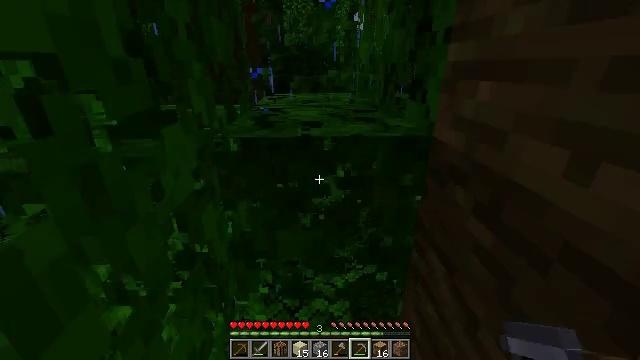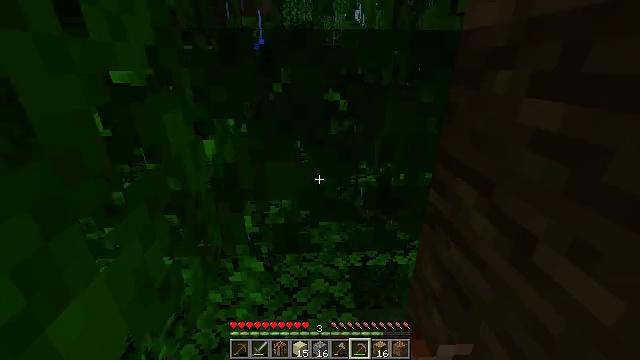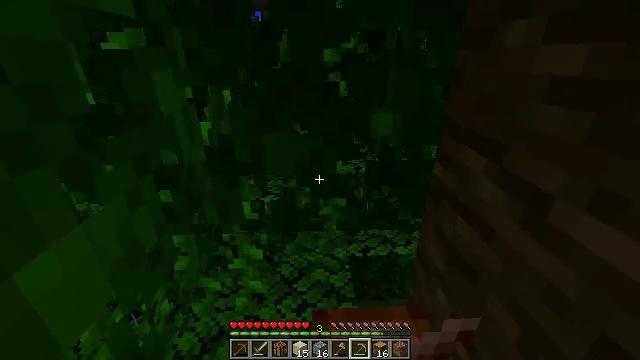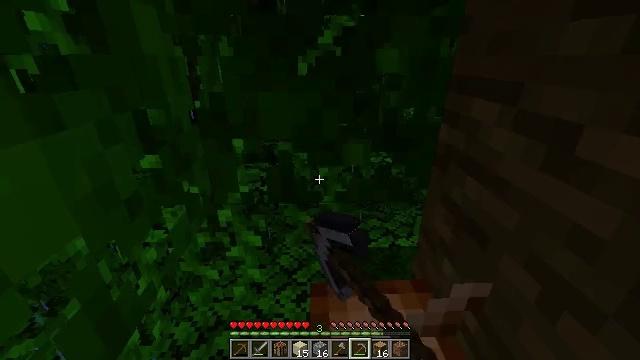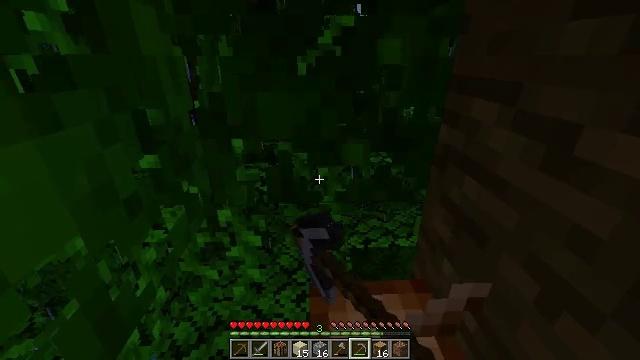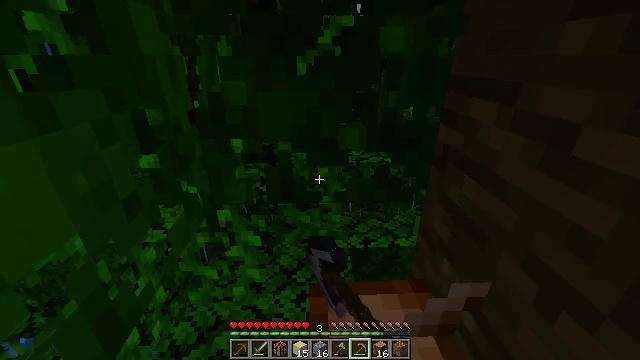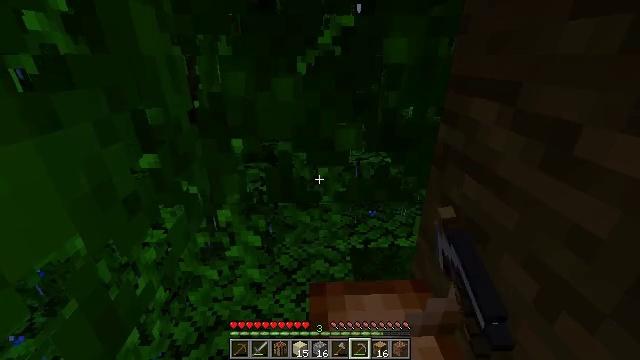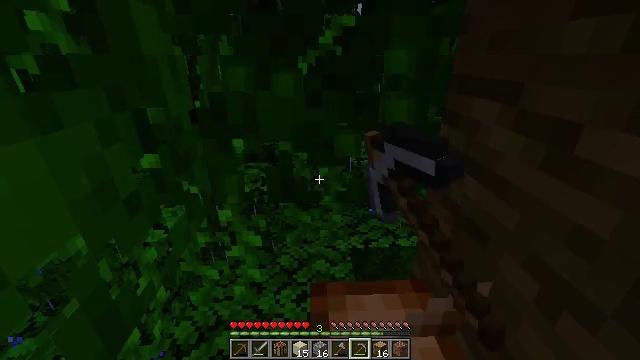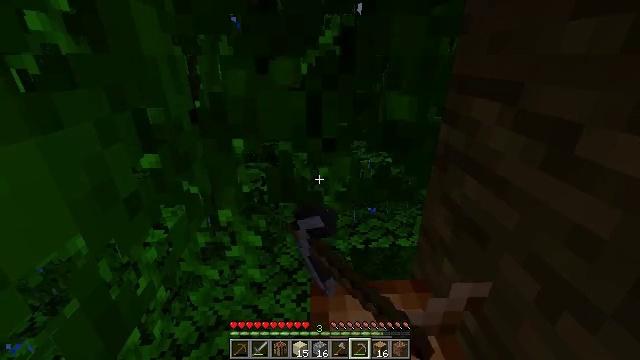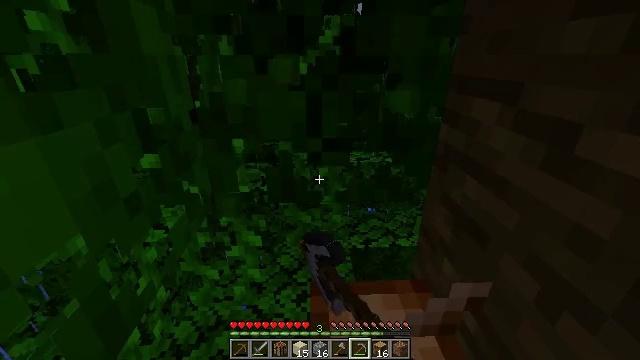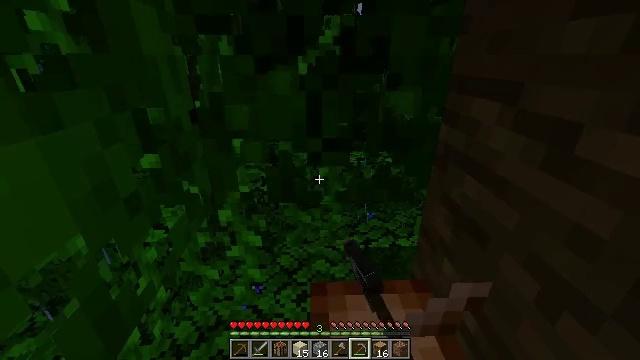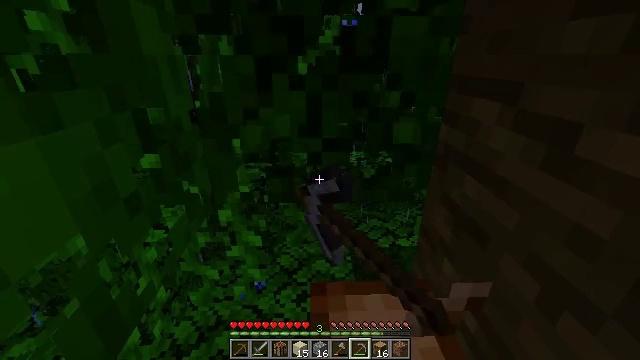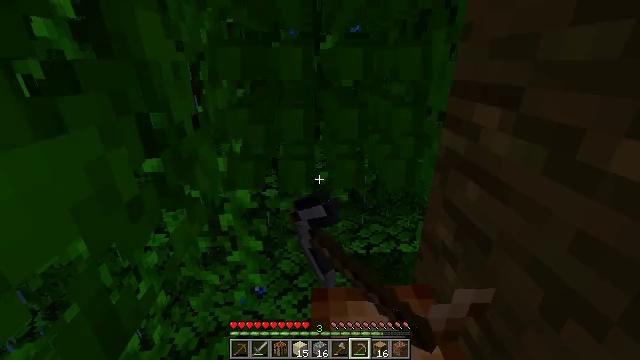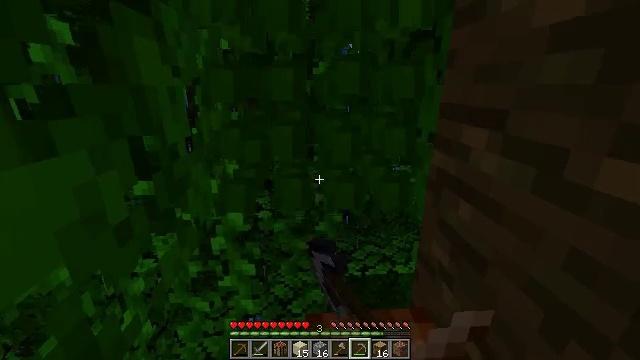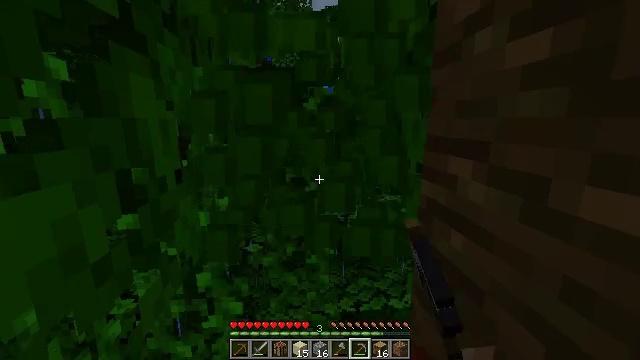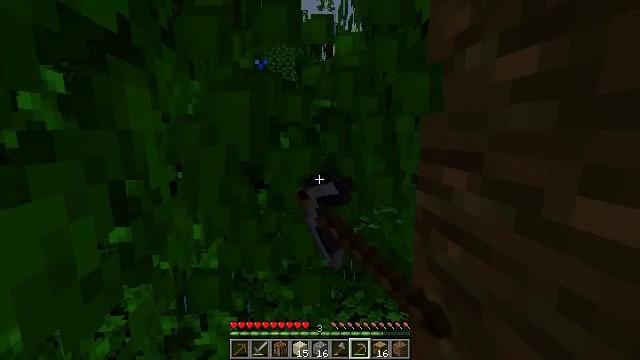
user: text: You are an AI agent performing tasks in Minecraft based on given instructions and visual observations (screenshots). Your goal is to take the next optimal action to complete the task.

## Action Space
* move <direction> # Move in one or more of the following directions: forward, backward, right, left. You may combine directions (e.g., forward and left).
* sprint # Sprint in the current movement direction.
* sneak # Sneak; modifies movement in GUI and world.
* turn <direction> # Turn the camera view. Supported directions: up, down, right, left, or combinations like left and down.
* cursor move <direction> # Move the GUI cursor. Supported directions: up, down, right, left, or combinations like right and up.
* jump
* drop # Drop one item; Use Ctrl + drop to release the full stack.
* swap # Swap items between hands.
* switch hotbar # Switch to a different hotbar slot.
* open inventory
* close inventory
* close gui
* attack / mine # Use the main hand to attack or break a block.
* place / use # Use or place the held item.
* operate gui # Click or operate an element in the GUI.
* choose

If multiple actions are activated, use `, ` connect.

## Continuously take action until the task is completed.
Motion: motion action
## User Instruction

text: Clear the jungle leaves to make way.
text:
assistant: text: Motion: move forward
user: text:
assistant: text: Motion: attack / mine
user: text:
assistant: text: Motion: attack / mine
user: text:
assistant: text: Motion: attack / mine
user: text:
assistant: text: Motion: attack / mine
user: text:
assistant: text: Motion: attack / mine
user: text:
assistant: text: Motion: attack / mine
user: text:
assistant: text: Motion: attack / mine
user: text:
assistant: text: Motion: attack / mine
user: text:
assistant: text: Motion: attack / mine
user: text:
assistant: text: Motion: attack / mine
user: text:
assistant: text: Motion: turn up, attack / mine
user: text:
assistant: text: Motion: turn right and up, attack / mine
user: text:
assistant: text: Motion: turn right and up, attack / mine
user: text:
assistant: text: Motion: turn up, attack / mine
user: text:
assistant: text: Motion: attack / mine
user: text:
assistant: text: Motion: attack / mine
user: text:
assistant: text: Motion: attack / mine
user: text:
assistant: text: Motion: attack / mine
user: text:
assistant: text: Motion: attack / mine
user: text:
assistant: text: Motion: attack / mine
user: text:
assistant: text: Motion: attack / mine
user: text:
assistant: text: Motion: attack / mine
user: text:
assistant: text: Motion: attack / mine
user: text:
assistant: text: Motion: attack / mine
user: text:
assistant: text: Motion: attack / mine
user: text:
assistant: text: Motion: attack / mine
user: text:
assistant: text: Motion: attack / mine
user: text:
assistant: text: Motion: attack / mine
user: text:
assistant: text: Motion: move forward, attack / mine